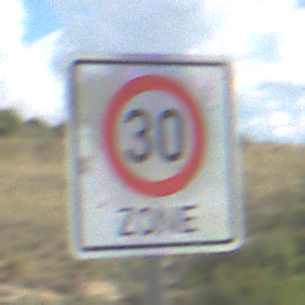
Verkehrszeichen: BeginnZone30
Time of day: Midday
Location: Outdoor (Nature)
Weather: PartlyCloudy
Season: NotSpecified
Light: Natural